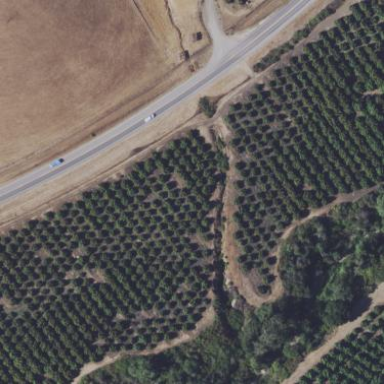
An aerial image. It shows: Orchard.